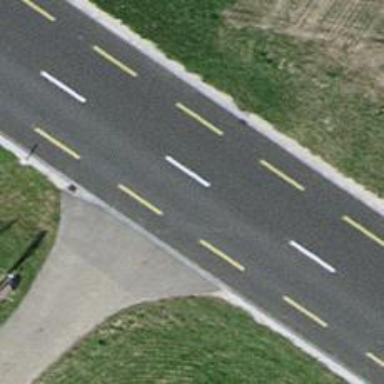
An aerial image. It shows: Primary highway with soft cycle lane made of asphalt.